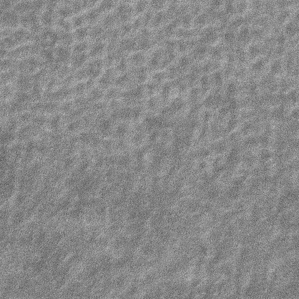
Label: frost